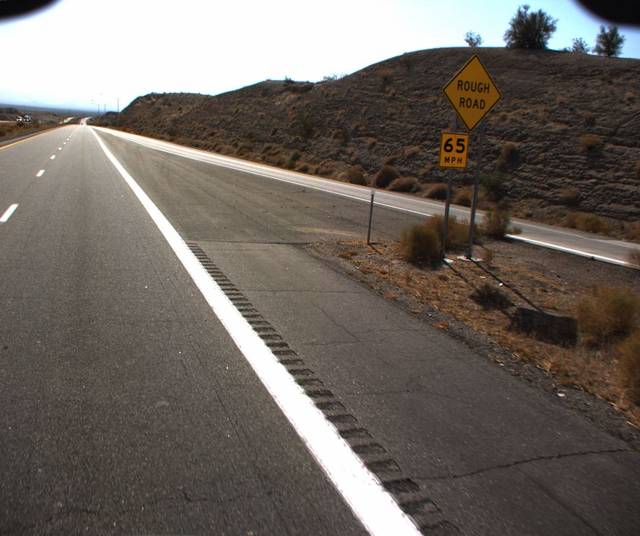
Region: United States
Coordinates: 34.724, -114.417